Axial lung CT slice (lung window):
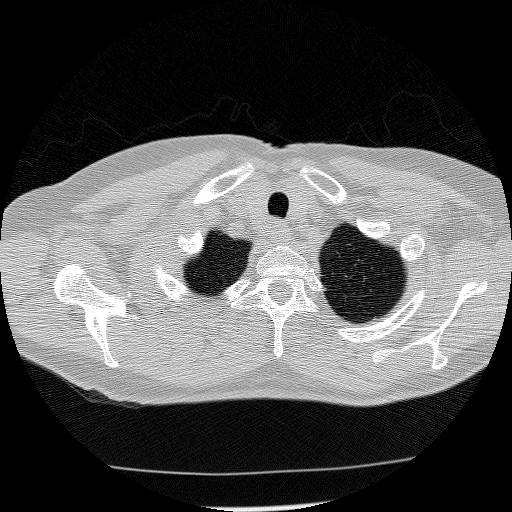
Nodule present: no